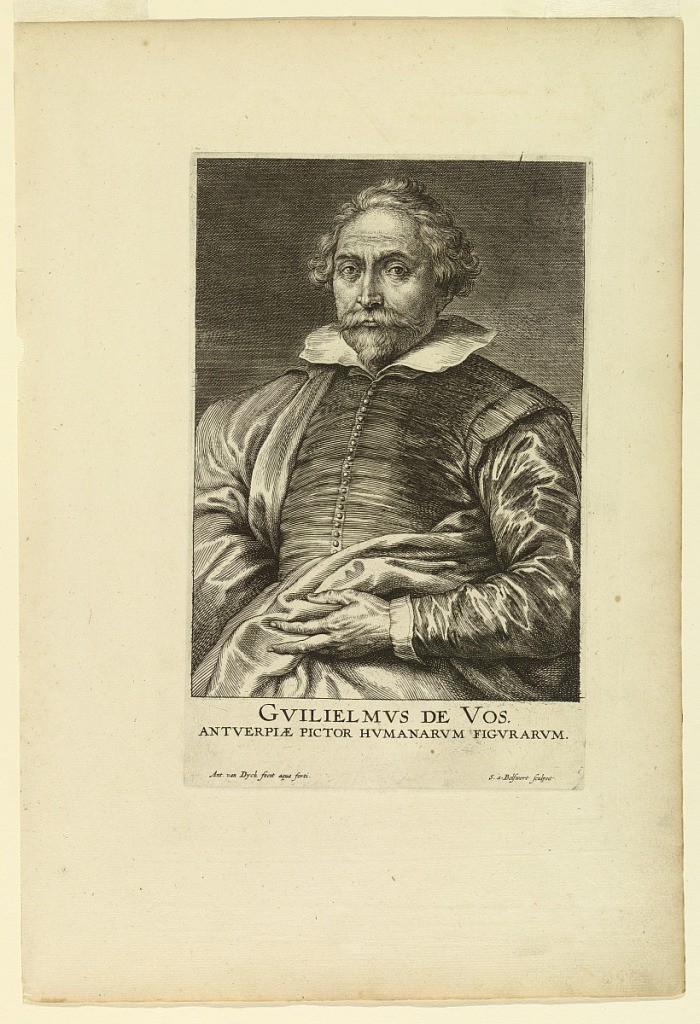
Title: Portrait of Willem de Vos, from the Icones Principum Virorum
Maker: Anthony van Dyck, Netherlandish, 1599 – 1641
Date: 1660
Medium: Etching on paper in black ink
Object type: Print
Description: A half-length portrait of Willem de Vos. He is bare-headed and his coat loosely hangs on his shoulders. With his left hand, he holds his coat loosely.